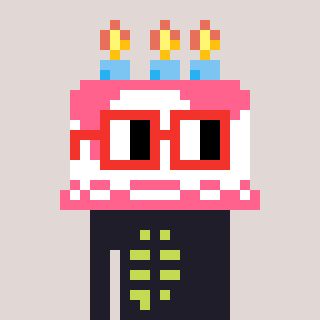
a pixel art character with square red glasses, a cake-shaped head and a grayscale-colored body on a warm background